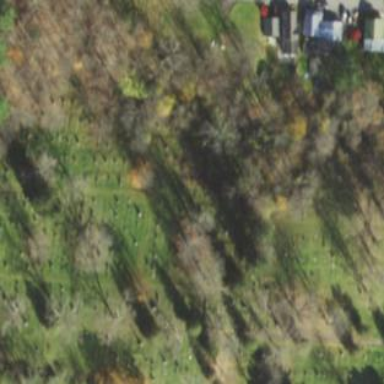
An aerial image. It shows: Cemetery.